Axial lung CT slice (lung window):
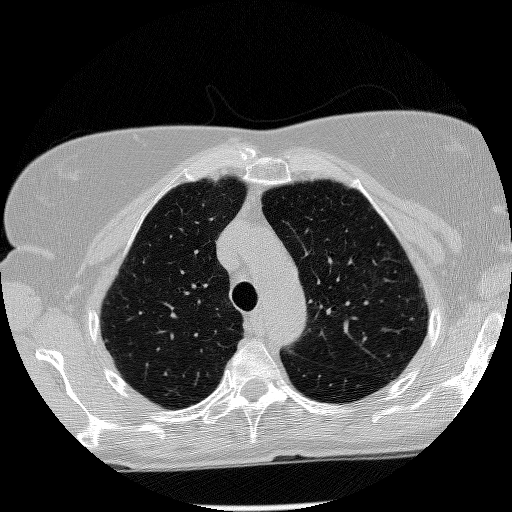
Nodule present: no